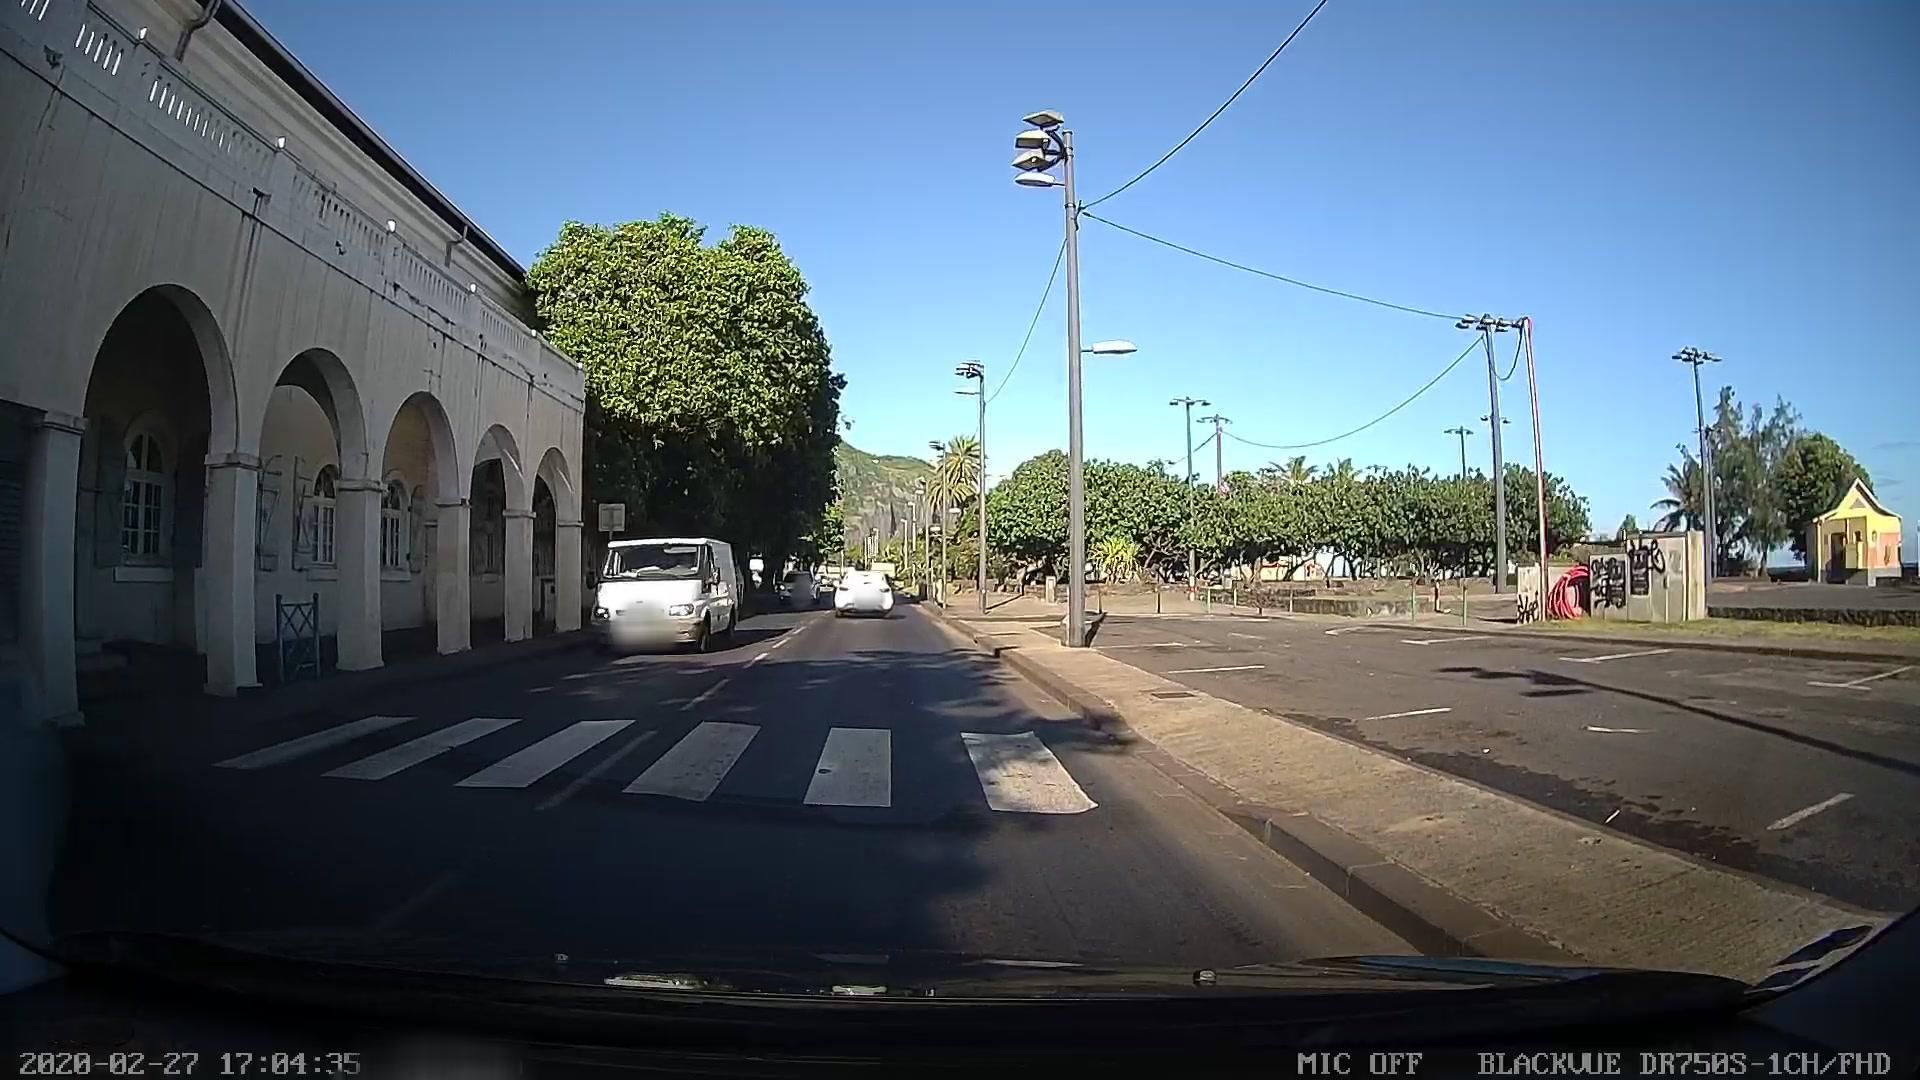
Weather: clear
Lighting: day
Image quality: good
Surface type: driving surface
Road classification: primary
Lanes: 2
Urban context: urban centre
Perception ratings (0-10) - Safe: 3, Lively: 8.97, Beautiful: 5.19, Boring: 6.32, Depressing: 4.02, Wealthy: 1.48